Question: I'm thinking to change our existing periodical synchronizations with event based and was trying to find some mechanism, that already exists, but failed so far, so may some of you will help.
I'll try to explain how I think it could work and if someone knows that this is somewhere already done, please give me pointers.
So system would look like this:

Now - the interesting part:
- I need that subscribing client would receive events even if those events were generated when he was offline,
- but absence of some client should not block event receiving for other clients.
Example would be email: I can send email to several recipients, and I can send second email to same recipients without waiting until everyone will read first one, and each recipient will receive all emails, even if they were not online at the moment, also if email sever goes down, nobody looses emails.
Question is does WCF out of the box support this, if yes, how would look such configuration?
If WCF does not support this, are there any open source projects, that can handle such scenario?
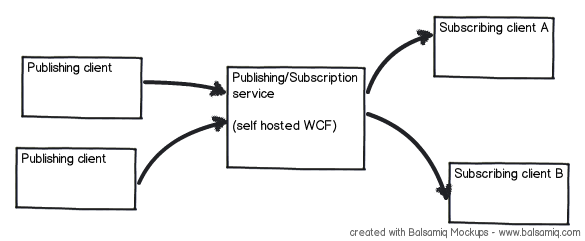
Answer: WCF does not support this out of the box. You can build a pub-sub pattern using WCF, Juval Lowy talked about this in <URL>.
However there's an open source framework which sits on top of MSMQ called <URL> which is very fast to get up and running. This does not use WCF however.
As an aside - the subscription design you provide above is in my opinion fragile because it looks like you are centralising the subscription management/storage for the whole system. What is better is a distributed subscription management model: